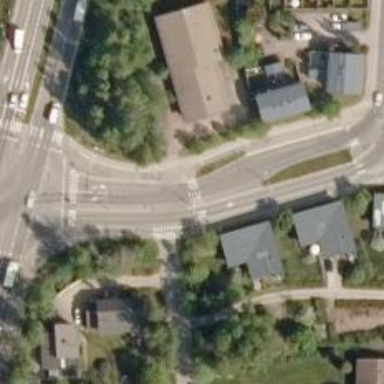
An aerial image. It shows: Asphalt footway with crossing.